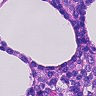
Metastatic tissue present: no